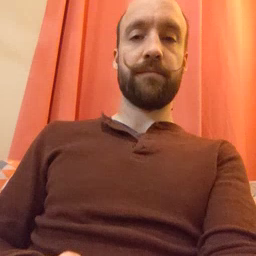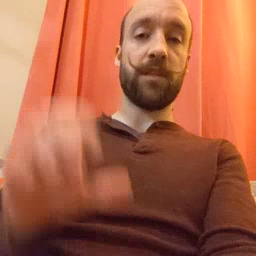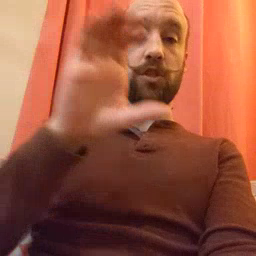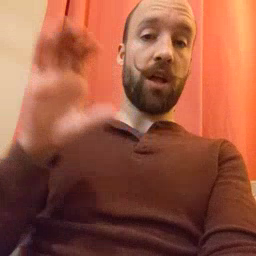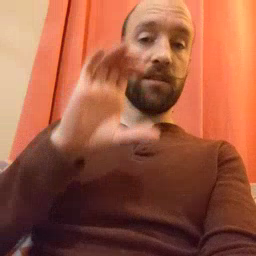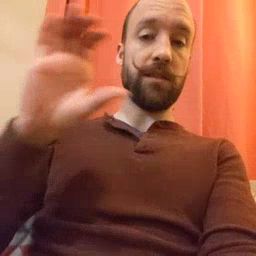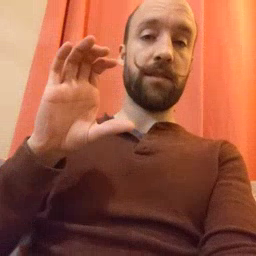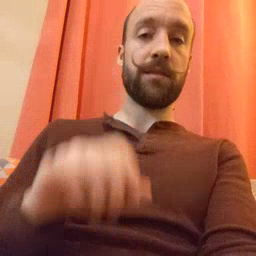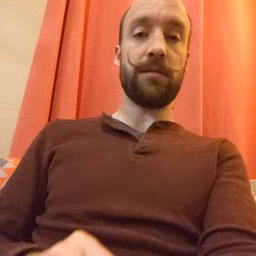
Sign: chocolate